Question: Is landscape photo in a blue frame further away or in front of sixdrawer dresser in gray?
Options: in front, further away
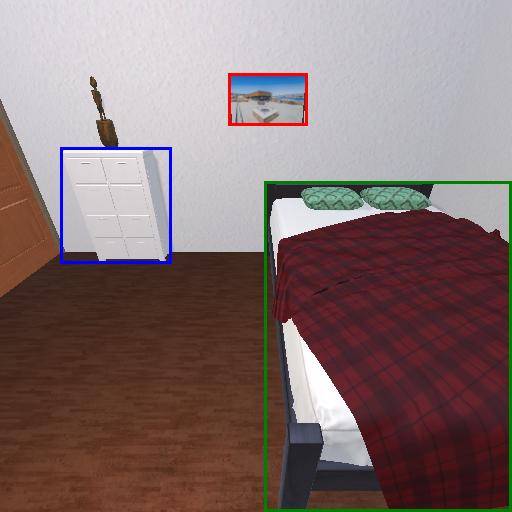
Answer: in front